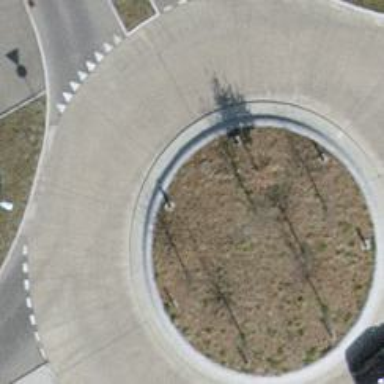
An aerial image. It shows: Secondary road with concrete surface that forms roundabout at the junction.